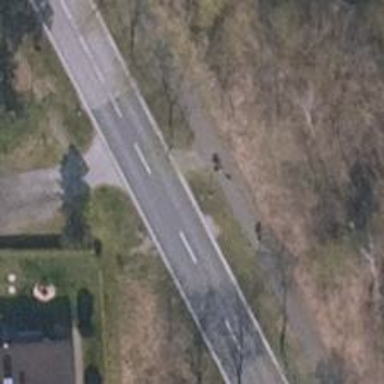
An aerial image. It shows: Secondary road with asphalt surface.